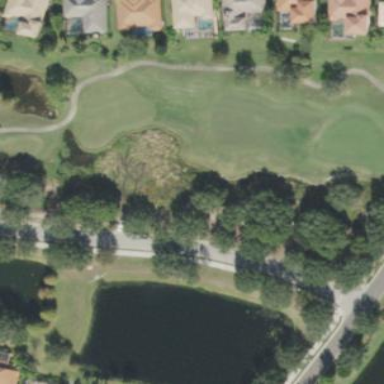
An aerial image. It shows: Water hazard on golf course. The hazard is natural water feature.